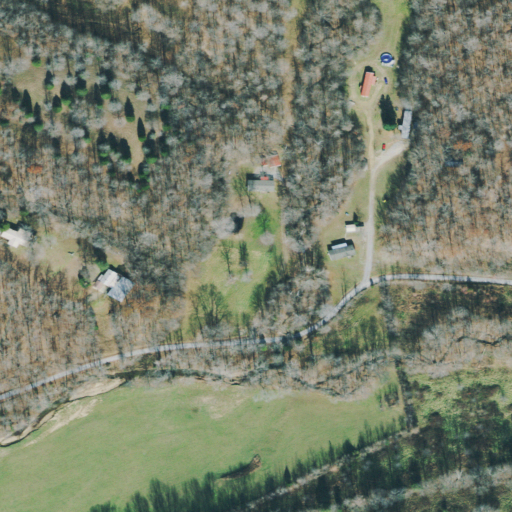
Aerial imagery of valley in Tennessee named Chapel Hollow containing deciduous forest, pasture, open development, mixed forest, and grassland